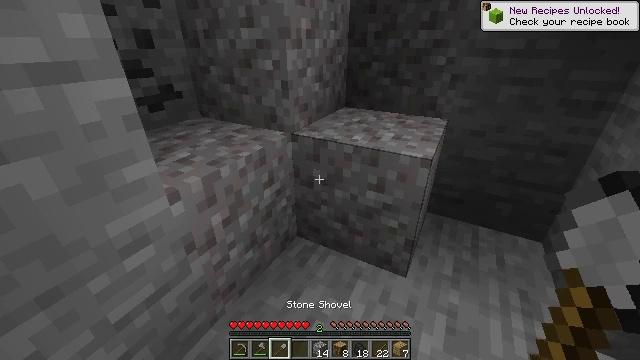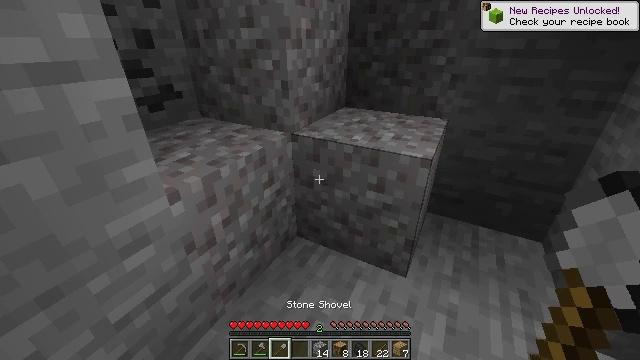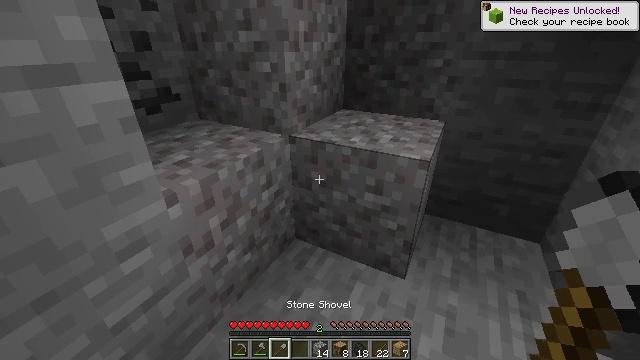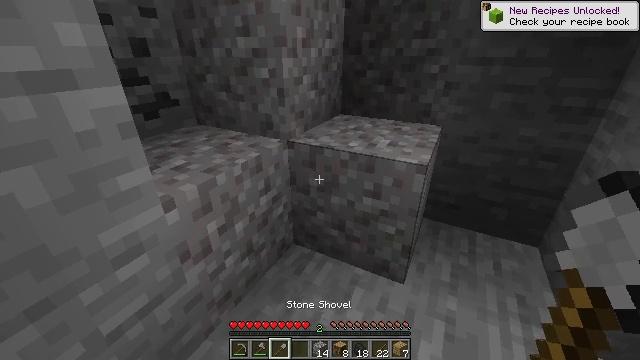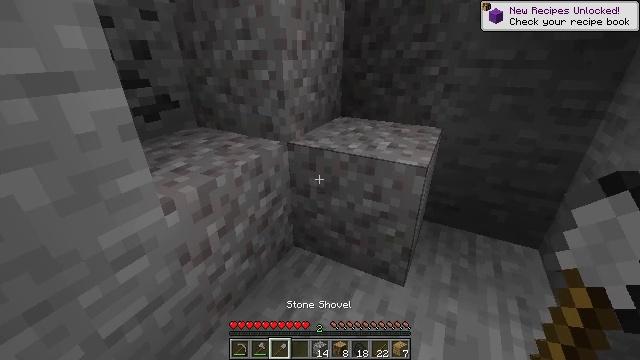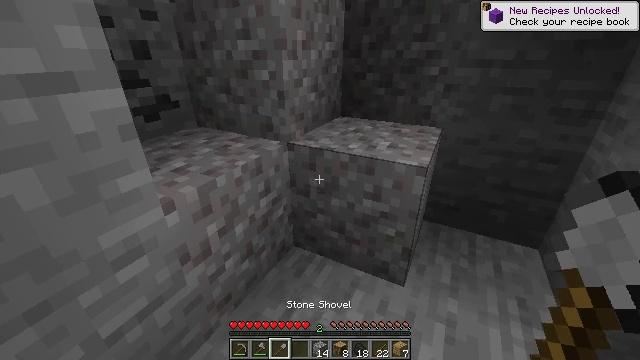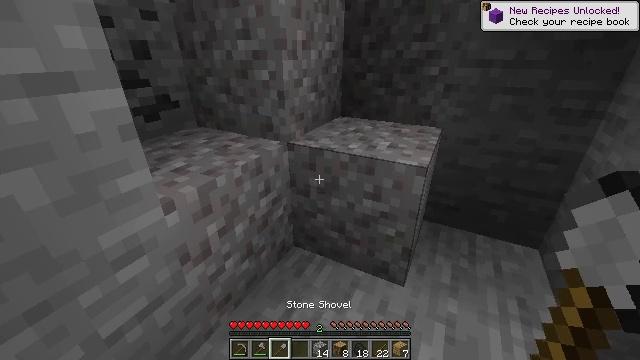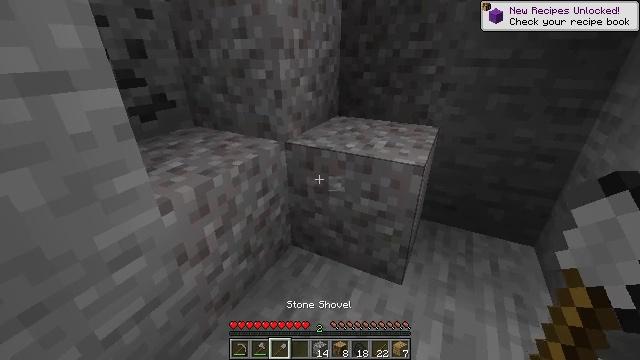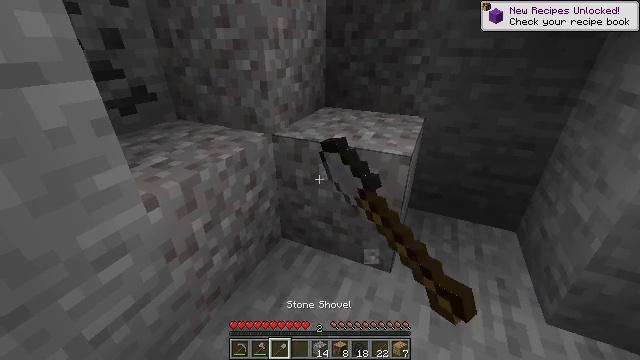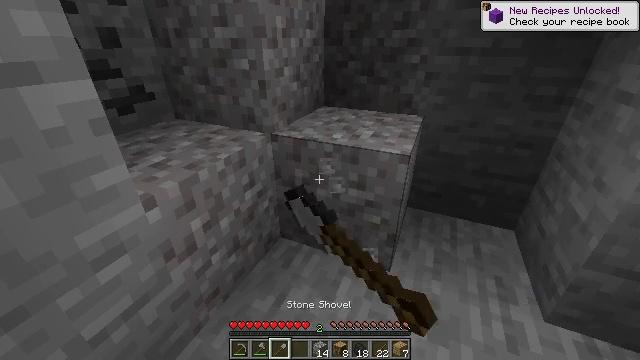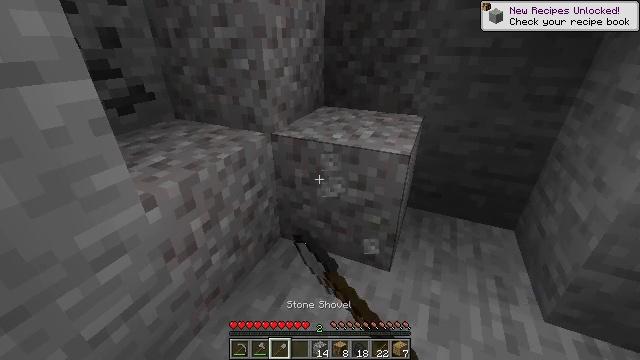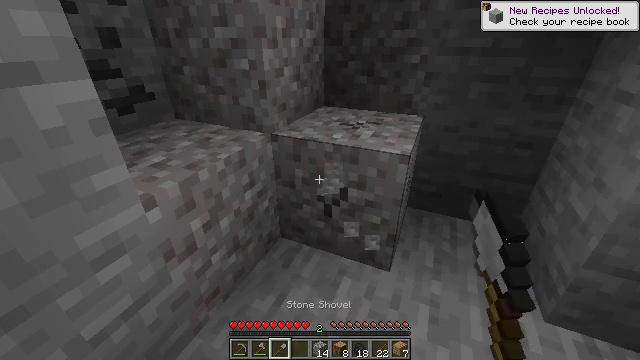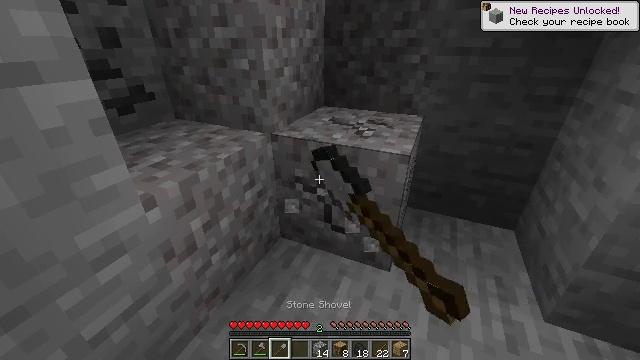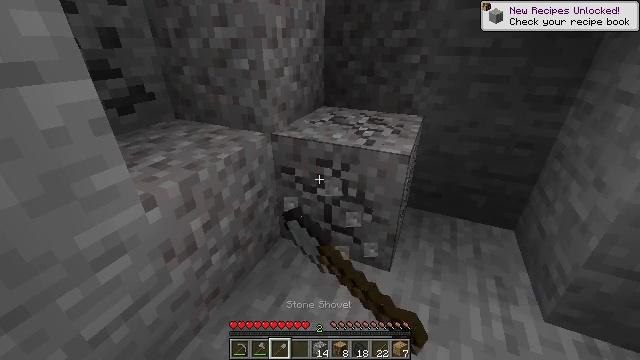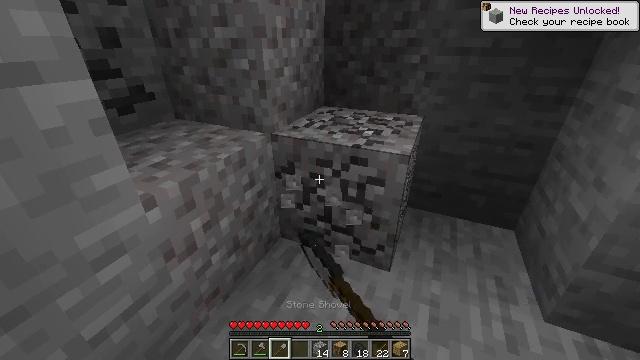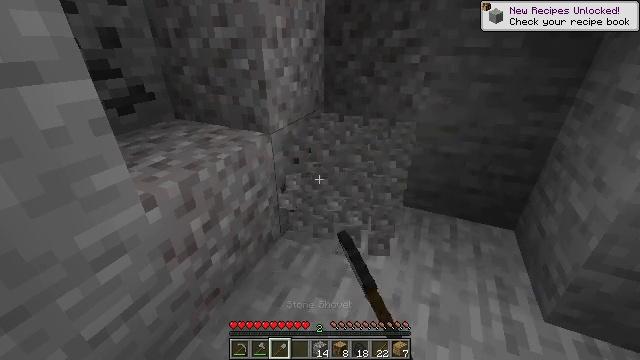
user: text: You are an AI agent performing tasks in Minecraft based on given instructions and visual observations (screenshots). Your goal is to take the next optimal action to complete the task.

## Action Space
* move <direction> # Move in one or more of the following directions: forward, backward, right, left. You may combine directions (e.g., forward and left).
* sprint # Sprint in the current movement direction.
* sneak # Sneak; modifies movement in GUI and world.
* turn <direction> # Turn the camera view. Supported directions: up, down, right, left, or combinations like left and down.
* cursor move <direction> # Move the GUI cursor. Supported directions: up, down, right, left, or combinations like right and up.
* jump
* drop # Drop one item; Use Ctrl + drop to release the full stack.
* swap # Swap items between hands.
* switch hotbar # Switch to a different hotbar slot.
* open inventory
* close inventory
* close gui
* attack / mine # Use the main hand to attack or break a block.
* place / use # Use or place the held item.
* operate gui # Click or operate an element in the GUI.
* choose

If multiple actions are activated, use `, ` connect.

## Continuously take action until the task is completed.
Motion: motion action
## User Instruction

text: Dig through gravel to clear a path.
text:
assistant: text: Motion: no_op
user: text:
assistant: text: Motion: no_op
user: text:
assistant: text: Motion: no_op
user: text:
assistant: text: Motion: turn up
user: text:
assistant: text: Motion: no_op
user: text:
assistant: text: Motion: no_op
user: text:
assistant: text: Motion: no_op
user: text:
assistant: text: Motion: attack / mine
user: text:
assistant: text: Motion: turn right and down, attack / mine
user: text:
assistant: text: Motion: attack / mine
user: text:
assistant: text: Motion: attack / mine
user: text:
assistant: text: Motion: attack / mine
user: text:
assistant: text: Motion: attack / mine
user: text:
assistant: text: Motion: attack / mine
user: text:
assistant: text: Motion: attack / mine
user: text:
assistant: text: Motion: attack / mine
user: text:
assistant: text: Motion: attack / mine
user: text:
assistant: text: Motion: turn left and up, attack / mine
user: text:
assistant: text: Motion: turn left and up, attack / mine
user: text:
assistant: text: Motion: turn left and up, attack / mine
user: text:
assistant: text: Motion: attack / mine
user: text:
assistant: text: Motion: attack / mine
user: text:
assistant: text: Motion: attack / mine
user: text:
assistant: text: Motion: move forward, attack / mine
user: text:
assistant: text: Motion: move forward, attack / mine
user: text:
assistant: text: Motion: move forward, attack / mine
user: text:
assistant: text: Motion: attack / mine
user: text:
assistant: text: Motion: attack / mine
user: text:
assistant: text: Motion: attack / mine
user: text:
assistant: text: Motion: attack / mine